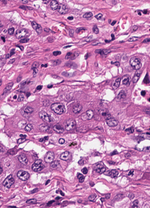
Tumor epithelial tissue: yes
Tumor-associated stroma tissue: yes
Normal tissue: no